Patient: sex M, age 57
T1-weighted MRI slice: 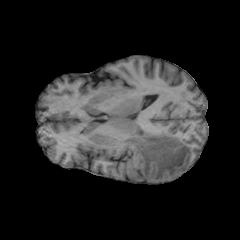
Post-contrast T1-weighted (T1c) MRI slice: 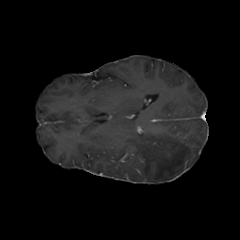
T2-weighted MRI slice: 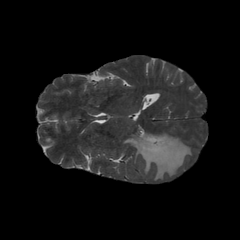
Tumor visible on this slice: yes
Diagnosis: Glioblastoma, IDH-wildtype
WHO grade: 4